Brain MRI, t1w sequence, axial 2D slice.
Patient: age 42, sex F, weight 90 kg, height 1.9 m
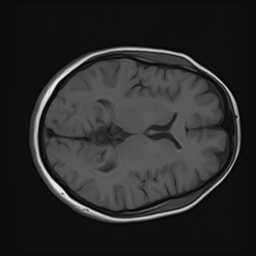